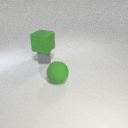
small gray metal cube below large green rubber cube